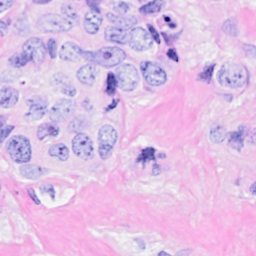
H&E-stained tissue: Breast